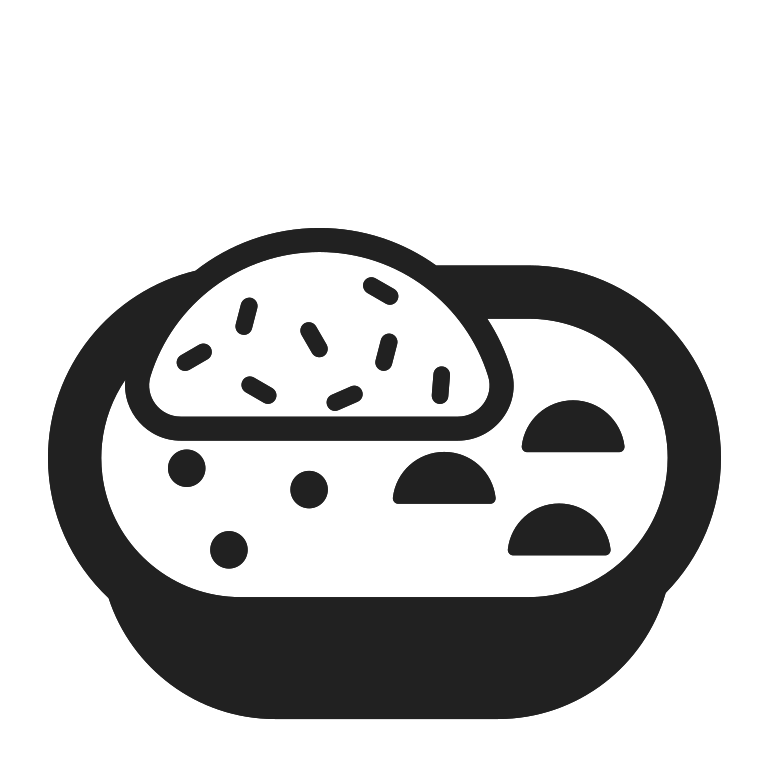
curry rice high contrast